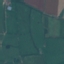
Land use / land cover: Pasture